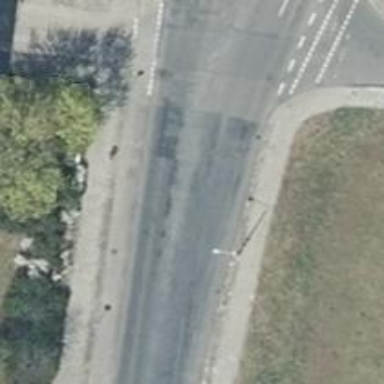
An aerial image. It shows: Tertiary road with asphalt surface.